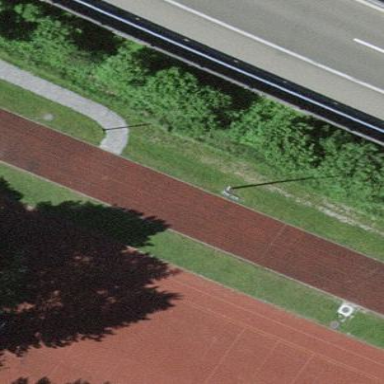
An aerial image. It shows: Athletics pitch designated for leisure land.